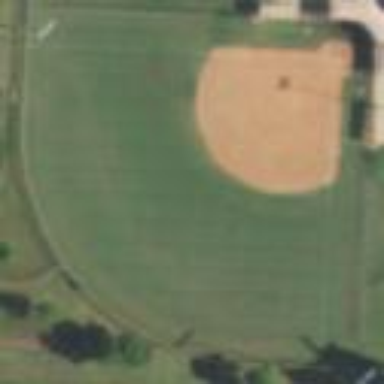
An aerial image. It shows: Baseball pitch for leisure land.